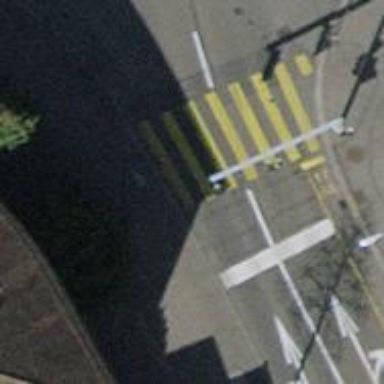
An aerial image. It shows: Road with traffic signals and zebra crossing. The crossing markings are zebra.